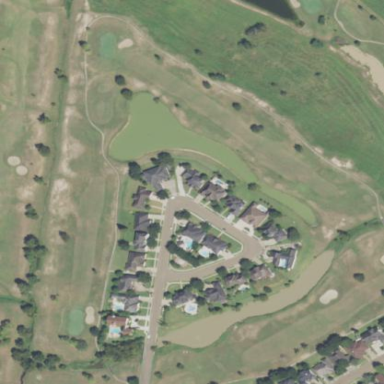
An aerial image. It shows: Water hazard on golf course. The hazard is natural water feature.